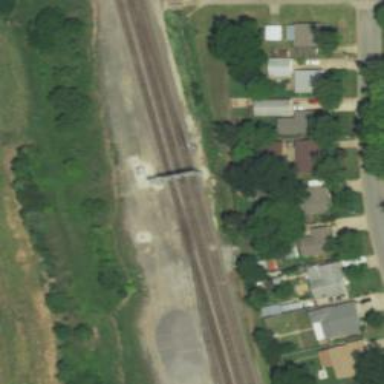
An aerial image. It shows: Railway signal.